Field crop: maize
Growth stage: 2
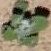
Species: chenopodium